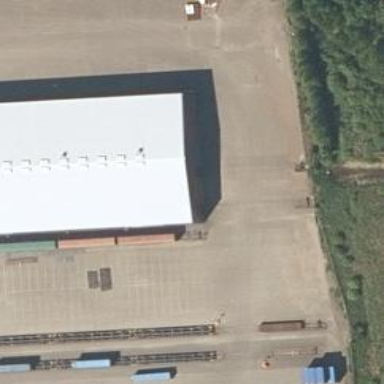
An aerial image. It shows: Rail spur service.